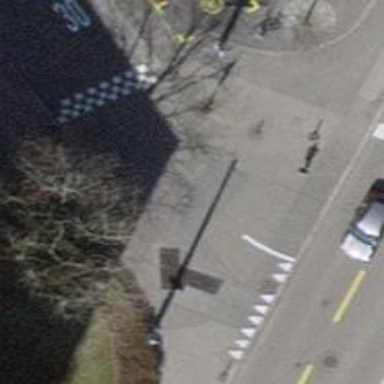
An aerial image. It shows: Unmarked crossing with traffic calming table on the road.